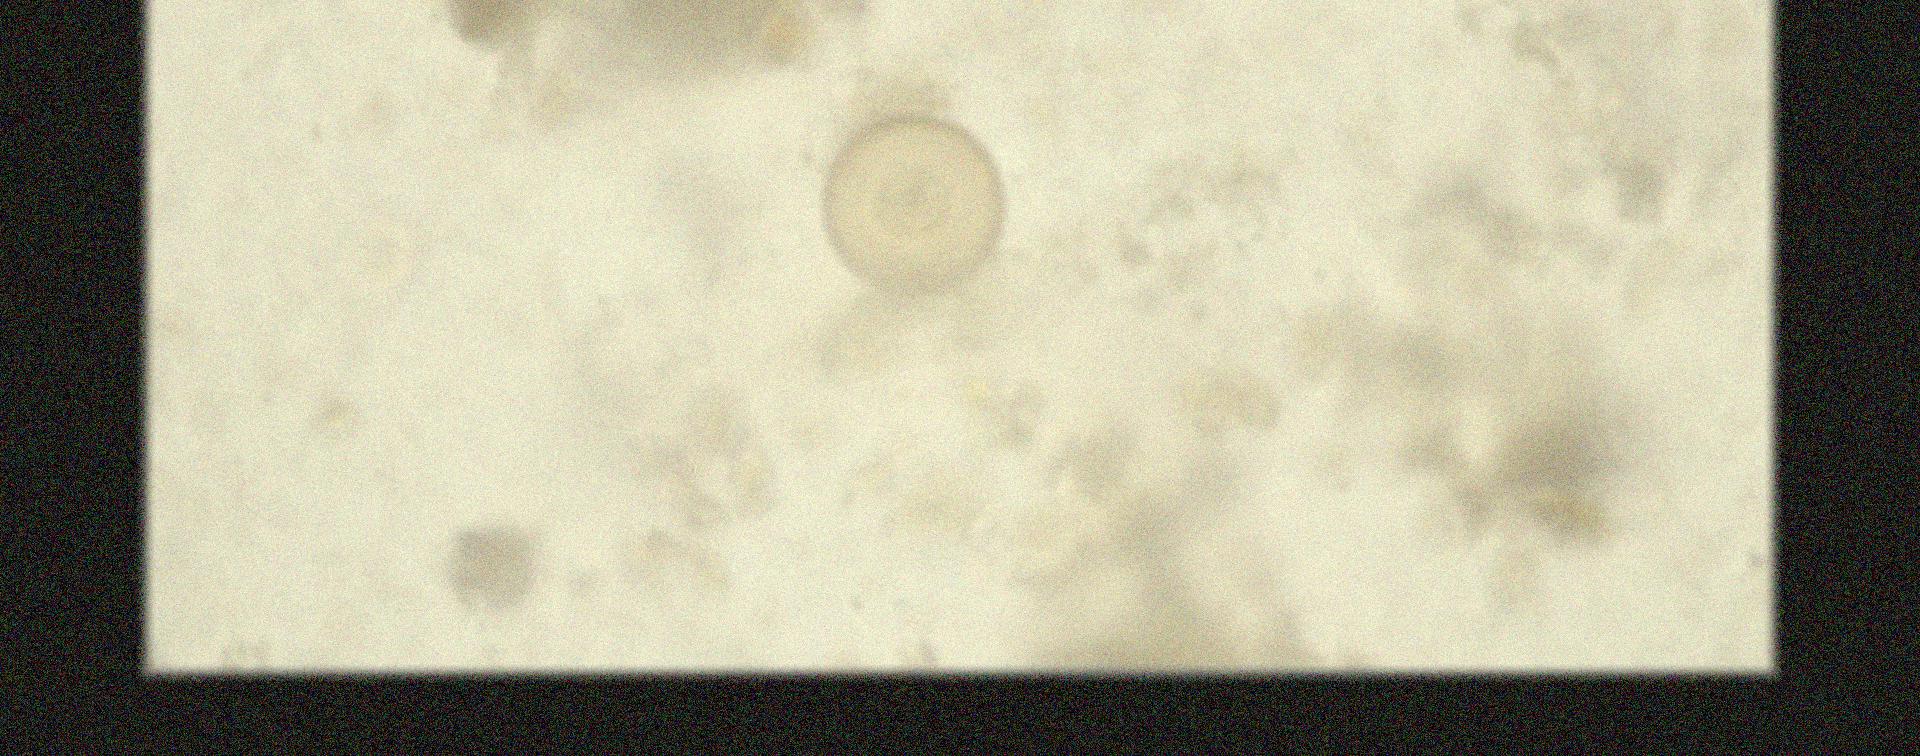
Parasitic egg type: Hymenolepis diminuta